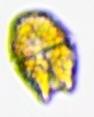
Label: Akashiwo